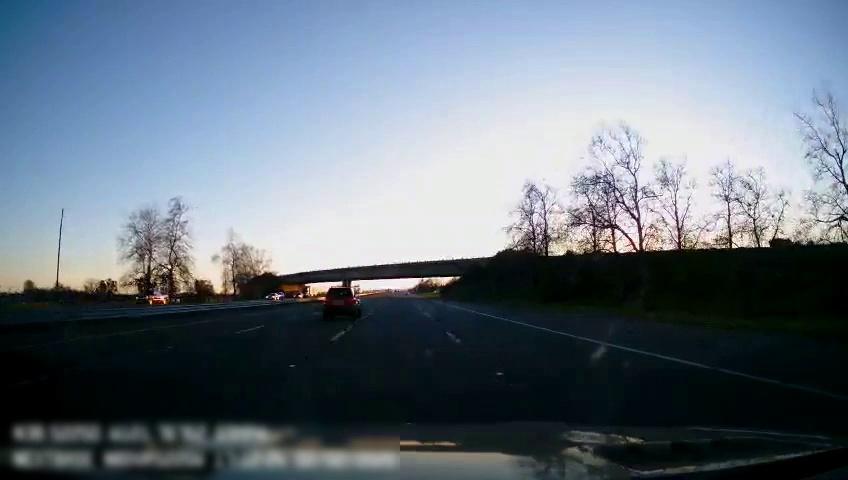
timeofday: Day
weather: Sunny
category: Drivable Space
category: Vehicles | SUV
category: Vehicles | Truck
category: Vehicles | Car
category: Vehicles | Truck
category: Vehicles | Car
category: Lanes | Alternate Lane
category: Lanes | Alternate Lane
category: Lanes | Current Lane
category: Lanes | Current Lane
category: Lanes | Alternate Lane